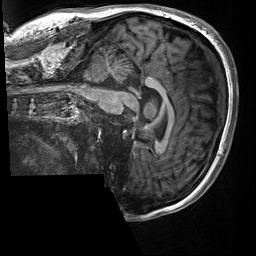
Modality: T1w
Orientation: sagittal
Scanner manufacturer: siemens
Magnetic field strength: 3 T
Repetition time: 2.5 s
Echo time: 0.00299 s